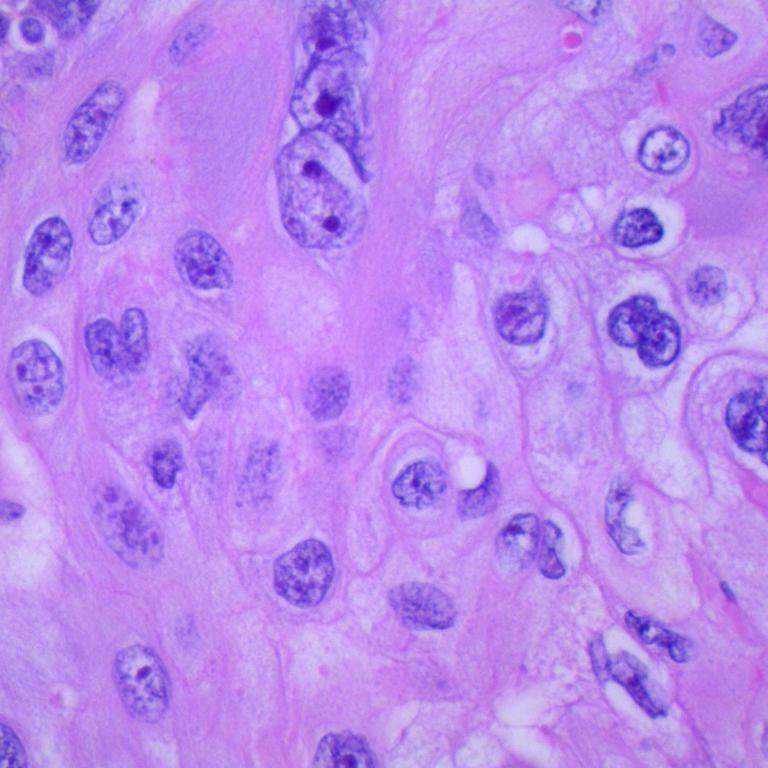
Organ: lung
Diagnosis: squamous carcinomas